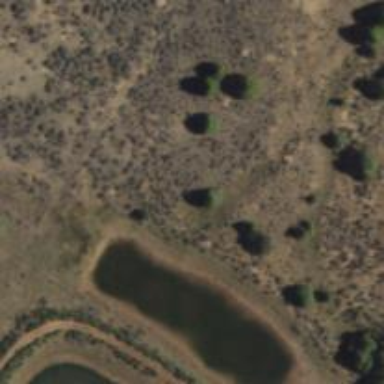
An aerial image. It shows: Reservoir.